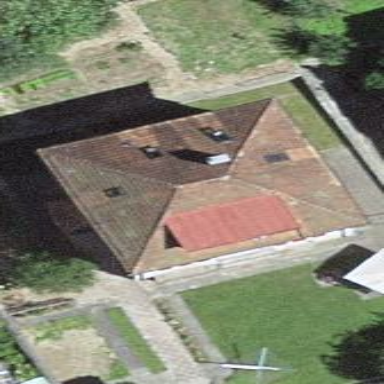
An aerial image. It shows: Residential building with pyramidal roof shape.